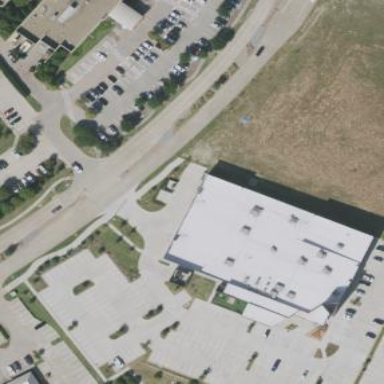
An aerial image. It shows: Flat-roofed retail building with indoor bowling alley.